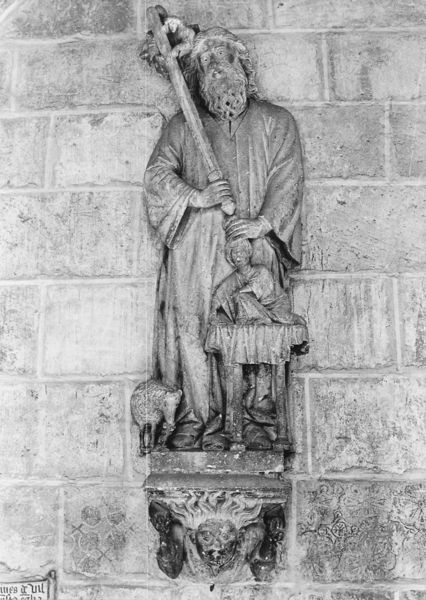
Titel: Abraham aus dem Ostflügel des Kreuzgangs
Standort: Burgos, Kathedrale, Kreuzgang (EU - E)
Schlagwörter: hand, kopf, mann, weiß, grau, kleid, marmor, schwarz, stuhl, tisch, tiere, tuch, ornament, bart, wand, falten, sockel, stein, steine, hände, innenraum, kirche, gewand, kind, traurig, skulptur, statue, fassade, stab, mauer, foto, lamm, schaf, knabe, schwert, sandstein, christus, jesus, mittelalter, heiliger, isaak, opfer, schlüssel, heilig, glauben, bock, petrus, gläubige, zepter, standbild, baart, abraham, antonius, maer, kirchee